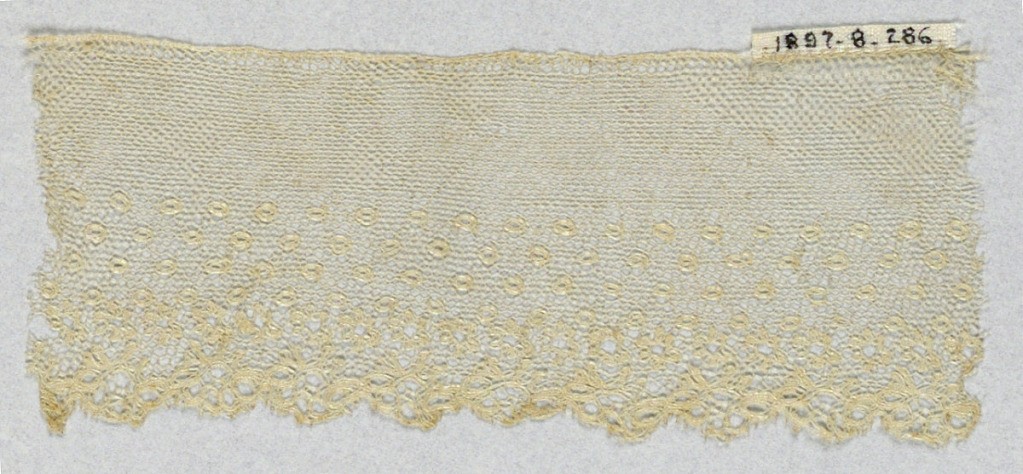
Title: Fragment
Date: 19th century
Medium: linen Technique: bobbin lace (Lille style with heavy outlining thread)
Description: Fragment of Lille-style lace with open-centered rosettes and eyelets clustered near the bottom. Border is scalloped.